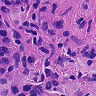
Metastatic tissue present: yes